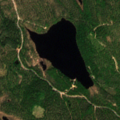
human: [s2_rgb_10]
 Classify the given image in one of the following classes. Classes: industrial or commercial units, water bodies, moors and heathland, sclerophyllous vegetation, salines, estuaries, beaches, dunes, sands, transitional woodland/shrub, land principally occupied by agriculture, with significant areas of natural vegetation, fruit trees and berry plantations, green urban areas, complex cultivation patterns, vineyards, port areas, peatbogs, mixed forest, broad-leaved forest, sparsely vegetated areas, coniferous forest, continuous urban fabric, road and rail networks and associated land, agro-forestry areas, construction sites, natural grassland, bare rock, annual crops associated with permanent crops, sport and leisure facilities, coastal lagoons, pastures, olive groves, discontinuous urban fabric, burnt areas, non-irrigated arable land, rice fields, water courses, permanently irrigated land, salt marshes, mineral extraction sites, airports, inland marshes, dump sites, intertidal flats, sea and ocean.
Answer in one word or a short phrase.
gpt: coniferous forest, mixed forest, water bodies